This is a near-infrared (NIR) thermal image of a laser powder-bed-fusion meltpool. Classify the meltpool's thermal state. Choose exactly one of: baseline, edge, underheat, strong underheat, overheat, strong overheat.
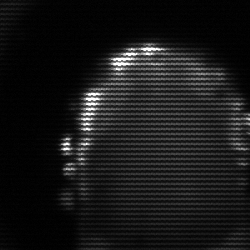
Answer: baseline